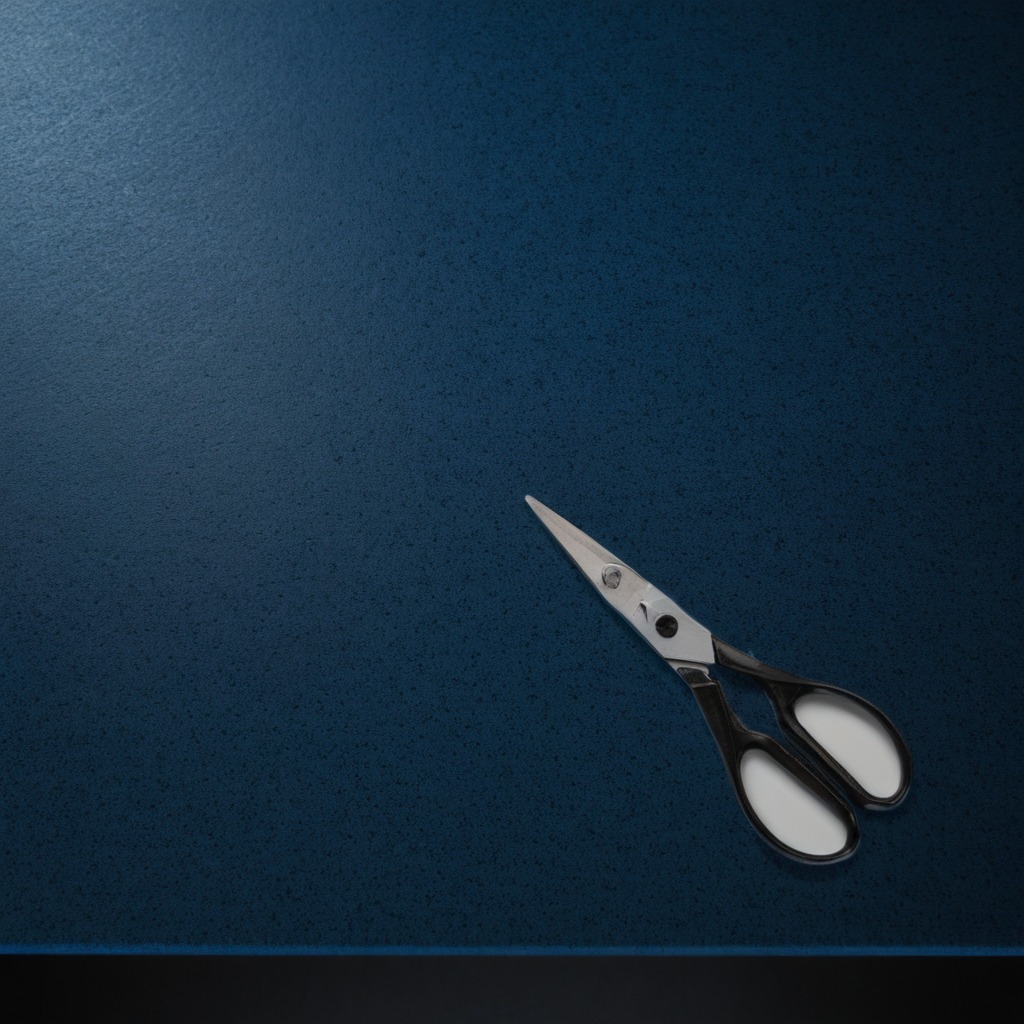
A scissor lies on a clean granite tabletop covered with a blue rubber mat inside a workshop at night dim ambient light soft shadows worn but beneath the mat